Question: I am trying to send XML data through CURL with HTTP POST in PHP script. I am getting following message on execution.
The document has moved <URL>.
And here is my code.
'''
<?php
$url = "https://usm.channelonline.com/REQUEST";
$post_string = '<export_documents_request schemaVersion="4.0">
<options>
<onlyUnexported>false</onlyUnexported>
<eventInRange>
<eventType>modified</eventType>
<after>2005-01-01T10:00:00Z</after>
</eventInRange>
</options>
</export_documents_request>';
$header = "POST HTTP/1.1
";
$header .= "Content-type: text/xml
";
$header .= "Content-length: ".strlen($post_string)."
";
$header .= "Content-transfer-encoding: text
";
$header .= "Connection: close
";
$header .= $post_string;
$ch = curl_init();
curl_setopt($ch, CURLOPT_SSL_VERIFYPEER, 0);
curl_setopt($ch,CURLOPT_FOLLOWLOCATION,TRUE);
curl_setopt($ch,CURLOPT_MAXREDIRS,10);
curl_setopt($ch, CURLOPT_URL,$url);
curl_setopt($ch, CURLOPT_RETURNTRANSFER, 1);
curl_setopt($ch, CURLOPT_TIMEOUT, 4);
curl_setopt($ch, CURLOPT_CUSTOMREQUEST, $header);
$data = curl_exec($ch);
if(curl_errno($ch))
print curl_error($ch);
else
echo $data;
curl_close($ch);
?>
'''
And here is screen view on execution.

I am good in PHP but just familiar with CURL. Can you help me out how to fix this issue?
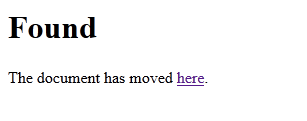
Answer: Either, like MrCode pointed out, the server doesn't really respond with 301/302 or your PHP is running in safe mode, which doesn't allow for using 'CURLOPT_FOLLOWLOCATION'.